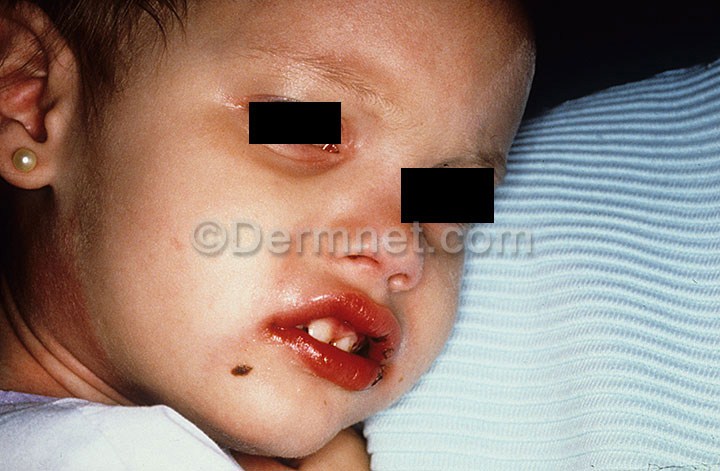
Disease: Exanthems and Drug Eruptions